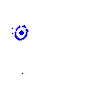
Particle: electron